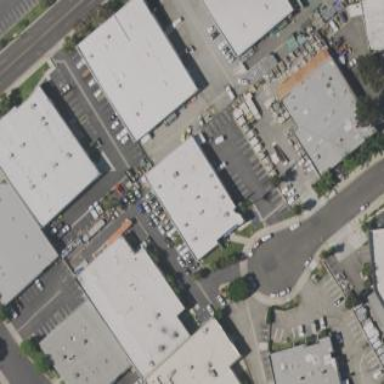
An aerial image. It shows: Warehouse.